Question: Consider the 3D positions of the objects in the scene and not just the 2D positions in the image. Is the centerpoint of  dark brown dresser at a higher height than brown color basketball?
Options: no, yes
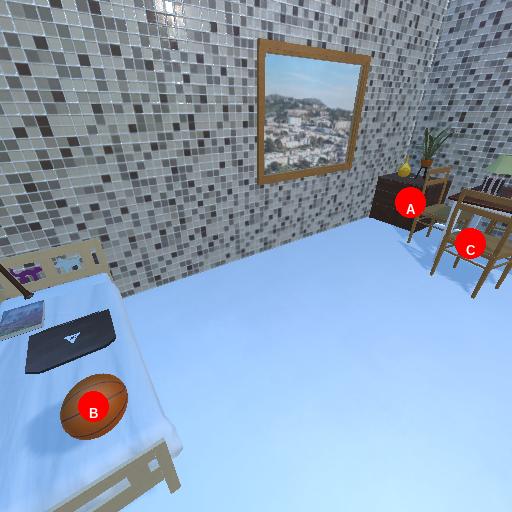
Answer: no